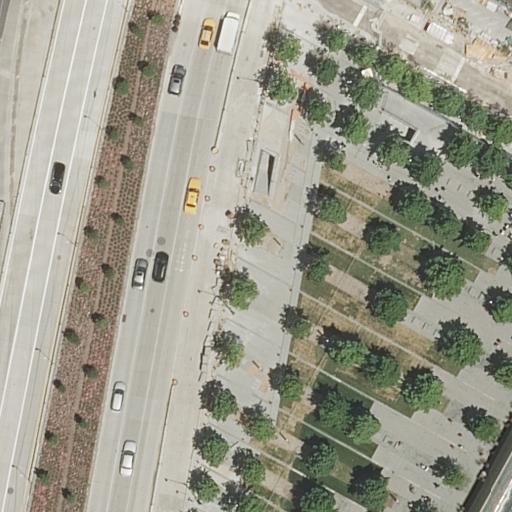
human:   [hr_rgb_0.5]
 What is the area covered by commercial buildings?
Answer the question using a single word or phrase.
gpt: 5359m2

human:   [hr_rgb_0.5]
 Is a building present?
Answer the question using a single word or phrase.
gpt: yes

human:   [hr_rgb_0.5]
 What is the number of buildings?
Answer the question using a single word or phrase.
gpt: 1

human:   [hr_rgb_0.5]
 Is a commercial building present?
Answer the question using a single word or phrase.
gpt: yes

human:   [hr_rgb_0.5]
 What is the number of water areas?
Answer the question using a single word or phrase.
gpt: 1

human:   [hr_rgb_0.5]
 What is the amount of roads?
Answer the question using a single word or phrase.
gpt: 5

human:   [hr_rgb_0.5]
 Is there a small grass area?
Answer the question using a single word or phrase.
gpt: yes

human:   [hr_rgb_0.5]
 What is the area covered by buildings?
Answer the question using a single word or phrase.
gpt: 5359m2

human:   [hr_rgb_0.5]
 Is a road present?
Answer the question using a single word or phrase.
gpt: yes

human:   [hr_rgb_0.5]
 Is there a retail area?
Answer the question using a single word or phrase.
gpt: yes

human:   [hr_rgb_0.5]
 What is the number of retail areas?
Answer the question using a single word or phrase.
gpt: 1

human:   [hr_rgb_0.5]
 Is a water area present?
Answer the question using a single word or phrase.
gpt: yes

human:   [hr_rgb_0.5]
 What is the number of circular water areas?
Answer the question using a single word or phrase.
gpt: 0

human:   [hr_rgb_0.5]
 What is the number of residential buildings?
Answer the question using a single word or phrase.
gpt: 0

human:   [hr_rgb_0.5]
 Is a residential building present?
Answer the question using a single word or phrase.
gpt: no

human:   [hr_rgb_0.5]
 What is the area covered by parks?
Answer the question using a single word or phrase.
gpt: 4989m2

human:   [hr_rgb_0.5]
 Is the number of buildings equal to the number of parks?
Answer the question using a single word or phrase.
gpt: yes

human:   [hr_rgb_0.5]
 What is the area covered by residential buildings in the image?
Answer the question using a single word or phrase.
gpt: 0m2

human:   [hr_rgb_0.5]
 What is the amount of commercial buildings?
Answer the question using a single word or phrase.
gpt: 1

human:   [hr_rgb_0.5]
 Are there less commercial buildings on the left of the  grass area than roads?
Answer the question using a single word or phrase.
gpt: yes

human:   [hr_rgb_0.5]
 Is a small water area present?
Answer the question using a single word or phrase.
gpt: yes

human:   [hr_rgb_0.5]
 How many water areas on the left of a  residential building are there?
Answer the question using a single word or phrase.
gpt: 0

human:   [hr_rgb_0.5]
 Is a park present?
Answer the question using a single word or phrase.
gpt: yes

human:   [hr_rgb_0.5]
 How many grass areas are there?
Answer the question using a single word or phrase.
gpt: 1

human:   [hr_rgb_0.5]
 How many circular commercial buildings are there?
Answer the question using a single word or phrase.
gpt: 0

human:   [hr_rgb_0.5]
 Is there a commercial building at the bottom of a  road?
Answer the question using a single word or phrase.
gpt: no

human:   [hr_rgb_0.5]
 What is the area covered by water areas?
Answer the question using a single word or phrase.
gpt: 21m2

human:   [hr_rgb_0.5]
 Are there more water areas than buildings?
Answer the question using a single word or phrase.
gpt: no

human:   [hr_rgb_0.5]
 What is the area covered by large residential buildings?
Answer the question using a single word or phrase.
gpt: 0m2

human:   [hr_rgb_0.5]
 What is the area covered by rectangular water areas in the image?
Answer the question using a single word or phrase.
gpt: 21m2

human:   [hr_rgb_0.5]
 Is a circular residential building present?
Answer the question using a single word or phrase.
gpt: no

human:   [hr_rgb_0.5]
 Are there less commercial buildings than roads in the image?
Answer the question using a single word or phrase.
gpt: yes

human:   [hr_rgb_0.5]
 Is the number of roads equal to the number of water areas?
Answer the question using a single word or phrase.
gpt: no

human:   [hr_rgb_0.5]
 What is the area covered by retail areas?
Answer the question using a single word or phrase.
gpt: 0m2

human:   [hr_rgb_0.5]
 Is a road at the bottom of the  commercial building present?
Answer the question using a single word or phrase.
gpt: yes

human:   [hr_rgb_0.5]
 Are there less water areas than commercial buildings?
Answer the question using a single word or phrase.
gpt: no

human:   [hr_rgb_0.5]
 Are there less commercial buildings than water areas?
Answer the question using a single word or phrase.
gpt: no

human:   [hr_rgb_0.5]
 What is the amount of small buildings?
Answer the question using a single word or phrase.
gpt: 0

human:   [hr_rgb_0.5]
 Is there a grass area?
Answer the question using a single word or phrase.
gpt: yes

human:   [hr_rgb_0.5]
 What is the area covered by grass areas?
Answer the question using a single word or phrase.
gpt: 13m2

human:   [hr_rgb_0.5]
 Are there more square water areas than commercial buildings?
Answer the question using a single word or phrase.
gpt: no

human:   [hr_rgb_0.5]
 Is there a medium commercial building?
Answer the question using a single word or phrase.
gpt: no

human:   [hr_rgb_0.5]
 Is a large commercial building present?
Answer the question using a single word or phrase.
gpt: yes

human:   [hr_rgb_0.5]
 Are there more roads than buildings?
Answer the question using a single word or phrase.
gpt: yes

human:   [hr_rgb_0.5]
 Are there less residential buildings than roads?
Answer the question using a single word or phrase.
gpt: yes

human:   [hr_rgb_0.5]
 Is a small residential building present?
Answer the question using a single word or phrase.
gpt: no

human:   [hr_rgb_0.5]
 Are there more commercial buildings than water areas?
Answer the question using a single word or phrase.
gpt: no

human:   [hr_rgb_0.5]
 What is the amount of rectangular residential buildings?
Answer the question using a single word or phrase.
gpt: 0

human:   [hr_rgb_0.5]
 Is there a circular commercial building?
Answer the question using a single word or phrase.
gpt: no

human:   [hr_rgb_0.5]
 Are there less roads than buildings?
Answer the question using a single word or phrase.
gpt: no

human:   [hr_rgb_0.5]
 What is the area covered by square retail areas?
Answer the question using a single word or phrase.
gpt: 0m2

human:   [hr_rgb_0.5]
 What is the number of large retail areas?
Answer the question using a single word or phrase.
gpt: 0

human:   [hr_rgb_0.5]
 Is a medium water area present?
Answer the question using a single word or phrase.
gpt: no

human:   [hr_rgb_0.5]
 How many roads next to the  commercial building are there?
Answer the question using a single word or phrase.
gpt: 5

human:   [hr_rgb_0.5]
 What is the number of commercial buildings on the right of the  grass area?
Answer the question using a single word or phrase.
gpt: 1

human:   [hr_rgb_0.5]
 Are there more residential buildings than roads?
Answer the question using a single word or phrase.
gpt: no

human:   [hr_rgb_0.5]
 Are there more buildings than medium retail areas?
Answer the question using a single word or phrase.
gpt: yes

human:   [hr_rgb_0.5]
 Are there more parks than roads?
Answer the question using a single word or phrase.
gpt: no

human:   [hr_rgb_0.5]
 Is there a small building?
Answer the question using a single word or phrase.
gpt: no

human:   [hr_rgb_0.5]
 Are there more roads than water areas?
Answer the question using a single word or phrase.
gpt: yes

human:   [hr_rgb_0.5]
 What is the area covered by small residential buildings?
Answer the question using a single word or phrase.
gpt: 0m2

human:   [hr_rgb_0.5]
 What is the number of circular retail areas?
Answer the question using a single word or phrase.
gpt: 0

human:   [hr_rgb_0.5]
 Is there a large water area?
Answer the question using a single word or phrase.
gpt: no

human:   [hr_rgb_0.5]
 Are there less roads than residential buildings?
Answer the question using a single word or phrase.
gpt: no